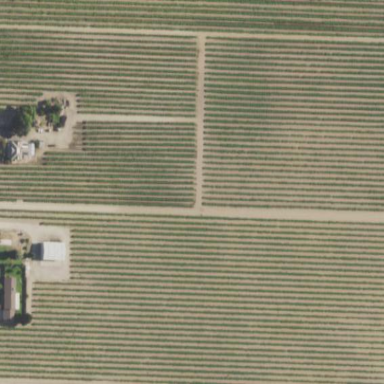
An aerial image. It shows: Beautiful vineyard in the countryside.